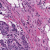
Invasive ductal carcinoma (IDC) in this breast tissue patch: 1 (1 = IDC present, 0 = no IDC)